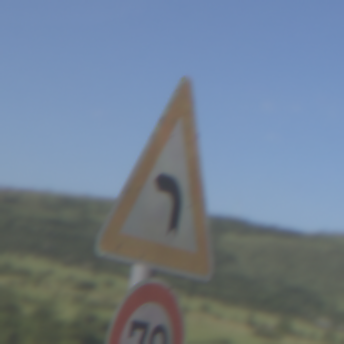
Verkehrszeichen: KurveLinks
Zusatzzeichen unten: Geschwindigkeit70
Umgebung: Outdoor, RoadRail
Tageszeit: MorningAfternoon
Wetter: PartlyCloudy
Licht: Natural
Jahreszeit: NotSpecified
Kontrast: HighContrast